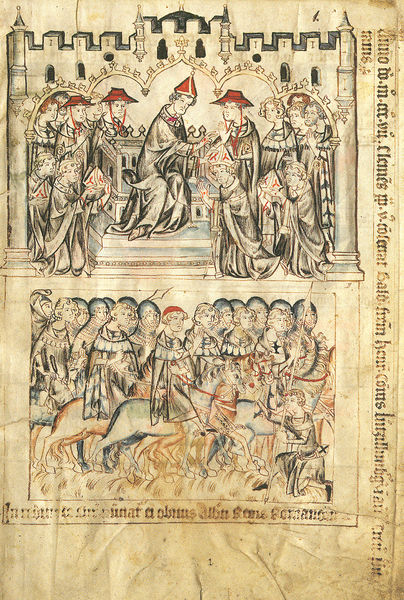
Titel: Trierer Bildhandschrift/Bilderchronik von Kaiser Heinrich VII. und Kurfürst Balduin von Luxemburg 1308-1313/ Kaiser Heinrichs Romfahrt
Schlagwörter: grün, menschen, stadt, fenster, hut, hüte, männer, säule, weiss, rot, kappe, mütze, krone, pferd, pferde, reiter, reiten, schrift, papier, bogen, mauer, könig, soldaten, thron, stufen, zinnen, buch, burg, linie, seite, text, buchstaben, herrscher, armee, pergament, krieger, geistliche, fraktur, legende, latein, geschenke, buchillustration, buchmalerei, gaben, illustratio, bopgen, buchillustratio, habdschrift, hild